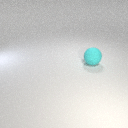
large cyan rubber sphere